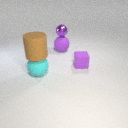
small purple rubber cube to the right of large cyan rubber sphere